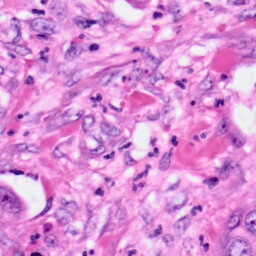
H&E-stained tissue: Pancreatic